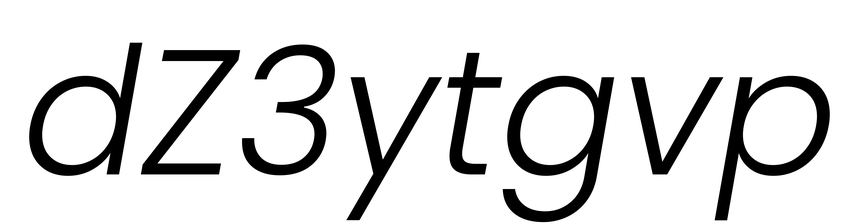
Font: Poppins-LightItalic